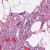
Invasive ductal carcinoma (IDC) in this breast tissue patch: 1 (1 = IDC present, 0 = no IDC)